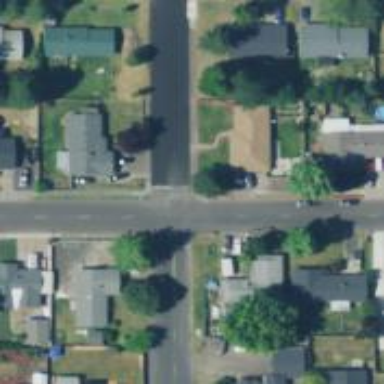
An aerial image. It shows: Residential road with sidewalk on the left side.